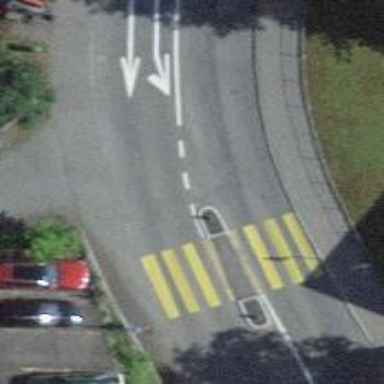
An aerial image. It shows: Marked crossing on the road.